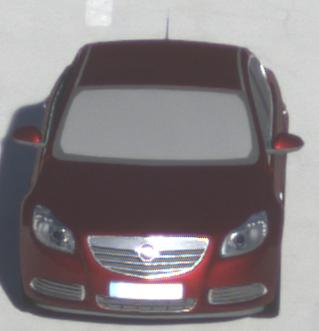
Make: Opel
Model: Insignia 1.6
Detailed model: Insignia (A) Notch Back
Model produced from: 2008/11
Model produced until: 2008/12
Doors: 4
Color: red
Road condition: dry road
Daytime: sunrise or sunset
Contrast: medium contrast